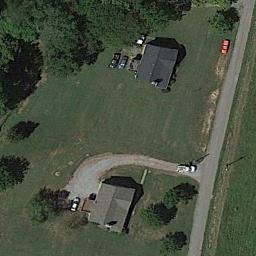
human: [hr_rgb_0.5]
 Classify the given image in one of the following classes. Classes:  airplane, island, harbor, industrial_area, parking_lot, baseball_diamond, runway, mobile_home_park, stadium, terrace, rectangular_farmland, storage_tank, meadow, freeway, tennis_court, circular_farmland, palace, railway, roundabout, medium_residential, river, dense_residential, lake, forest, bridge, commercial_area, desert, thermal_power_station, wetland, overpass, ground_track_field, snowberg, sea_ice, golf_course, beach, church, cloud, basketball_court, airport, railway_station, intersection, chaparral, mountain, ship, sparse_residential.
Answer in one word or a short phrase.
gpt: sparse_residential